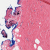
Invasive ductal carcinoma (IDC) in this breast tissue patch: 0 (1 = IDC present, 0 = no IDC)